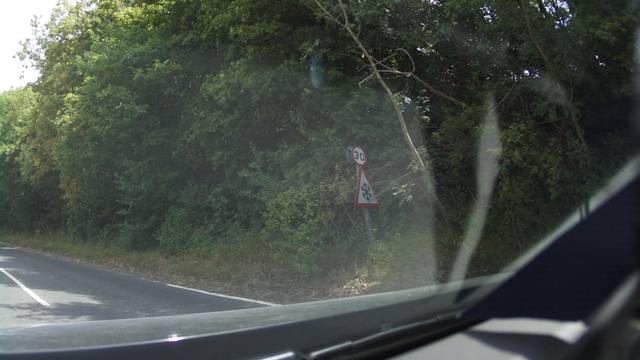
Region: United Kingdom
Coordinates: 51.292, 0.5382